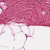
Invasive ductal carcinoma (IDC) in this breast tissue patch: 0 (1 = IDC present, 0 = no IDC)